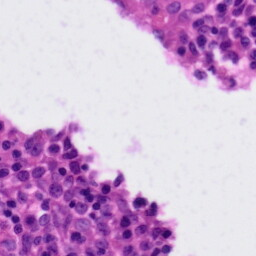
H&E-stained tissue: Tonsil